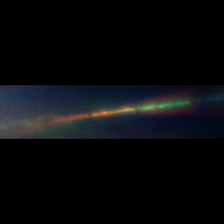
Taxon: Psuedo-nitzschia
Group: Diatoms